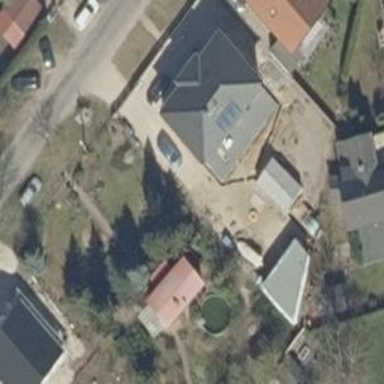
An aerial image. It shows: Detached building.